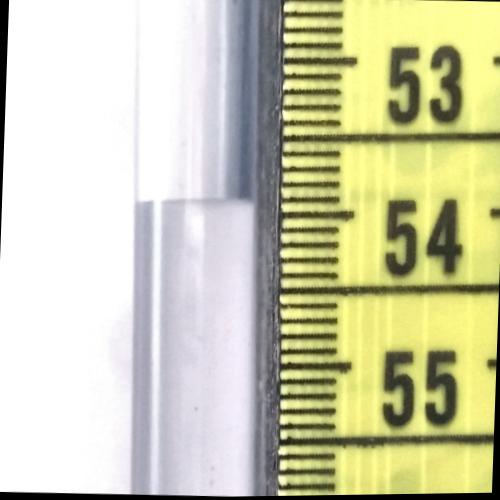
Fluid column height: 53.9 cm